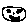
Label: smiley face